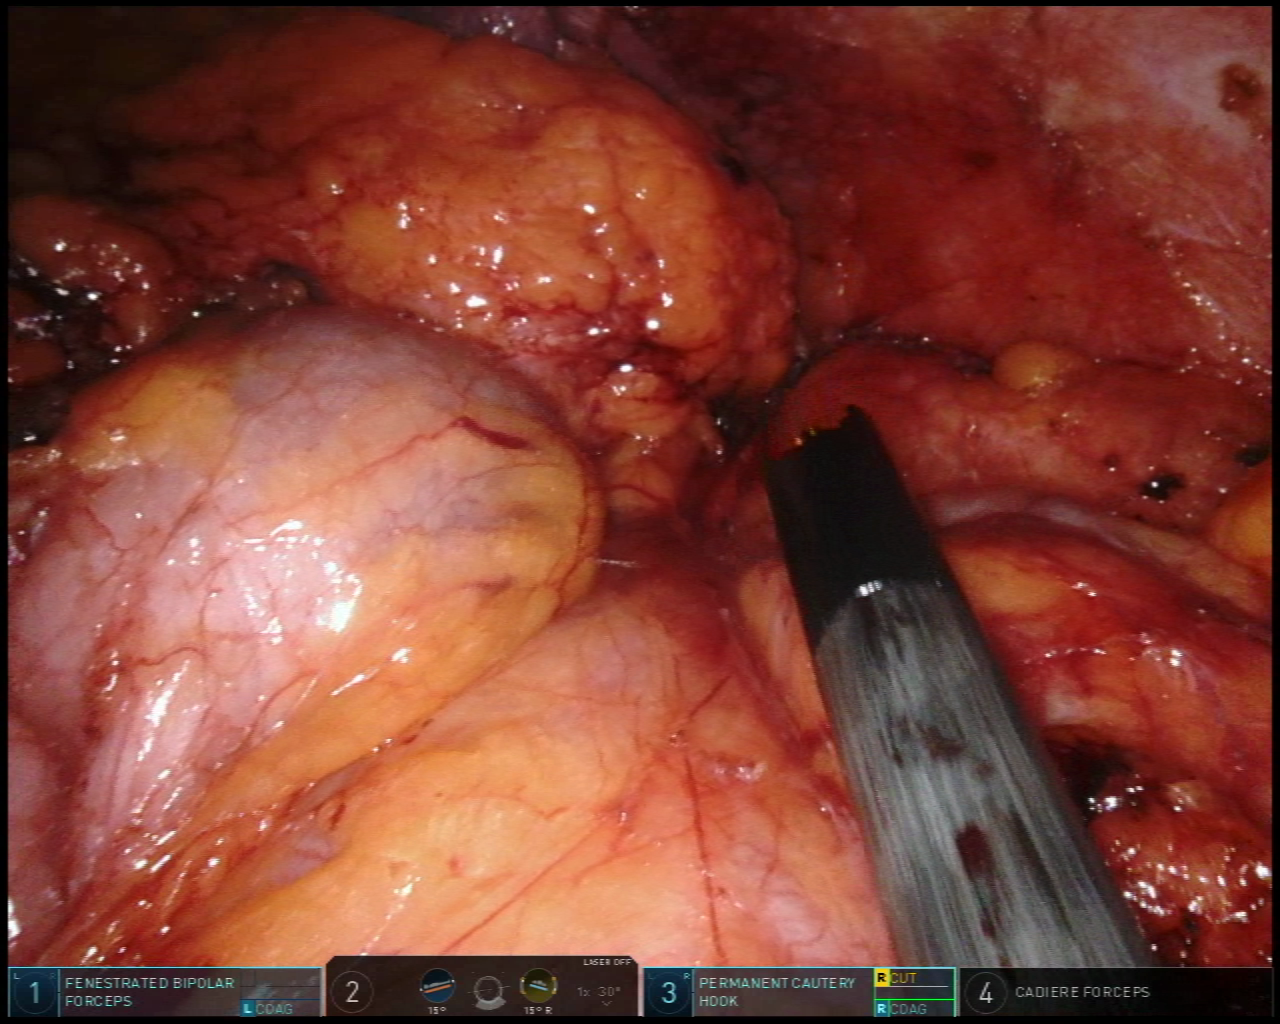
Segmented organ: spleen
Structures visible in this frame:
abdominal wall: yes
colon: yes
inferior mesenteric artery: no
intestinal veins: no
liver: no
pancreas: no
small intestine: no
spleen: yes
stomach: no
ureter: no
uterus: no
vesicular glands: no